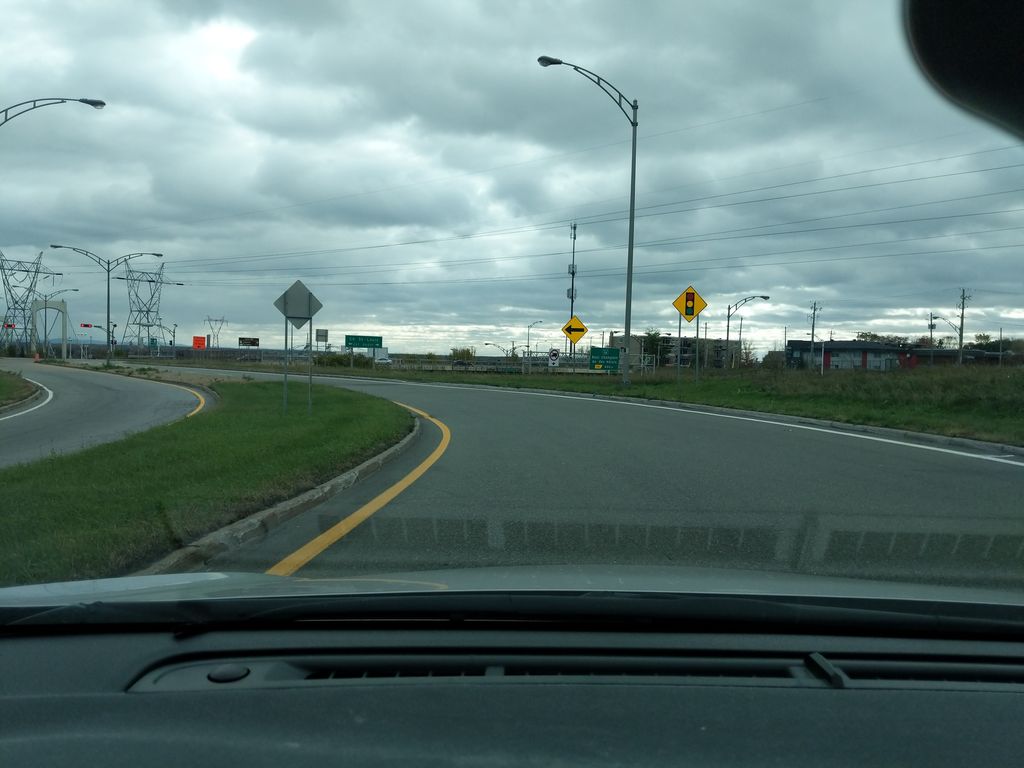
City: quebec_city